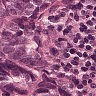
Metastatic tissue present: yes